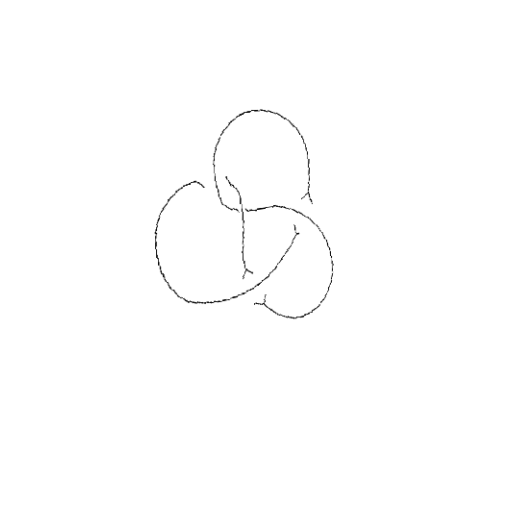
Crossing number: 4